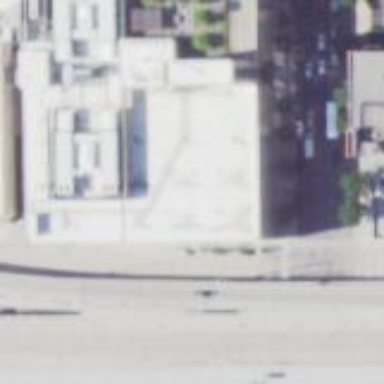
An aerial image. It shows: Office building.